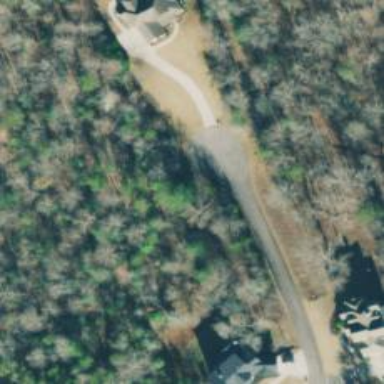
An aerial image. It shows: Turning circle on the road.